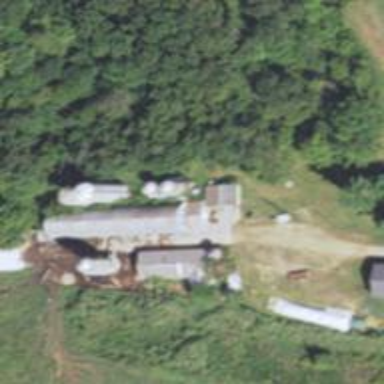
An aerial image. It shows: Silo building.